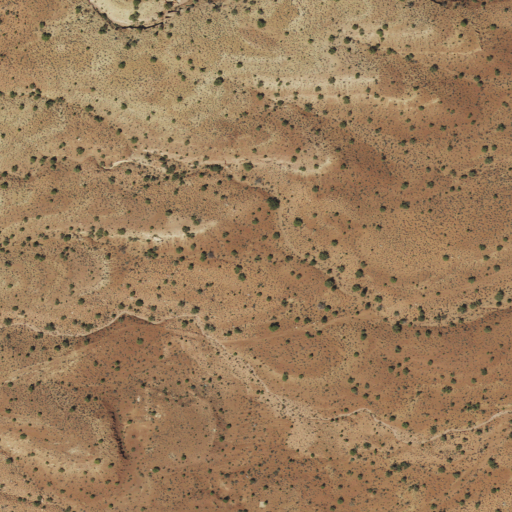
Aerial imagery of depression(s) in Utah named The Cove containing shrub and evergreen forest